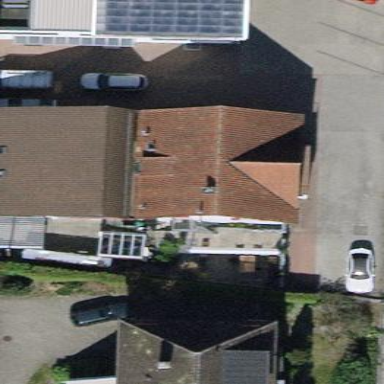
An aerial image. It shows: Gabled roofed house.